Question: I am using the following 'sbt' project structure in Intelli-j 13.1
'''
.
+-- build.sbt
+-- project
| +-- Build.scala
| +-- plugins.sbt
+-- src
| +-- main
| +-- test
+-- target
'''
My 'built.sbt' is very simple, I just declare some dependencies.
My 'project/Build.scala' is a bit more complex, it defines a new Project using:
lazy val RiepeteKernel = Project( id = "riepete-kernel", base = file("."), settings = defaultSettings )
Intellij does not seem to like it. It setups two additional modules in the project settings, like this:

And when I try to compile my project, I get the following error:
'''
Error:scalac: Output path /home/simao/code/riepete/project/target/idea-test-classes is shared between:
Module 'riepete-build' tests, Module 'riepete-kernel-build' tests Output path /home/simao/code/riepete/project/target/idea-classes
is shared between: Module 'riepete-build' production,
Module 'riepete-kernel-build' production Please configure separate output
paths to proceed with the compilation.
TIP: you can use Project Artifacts to combine compiled classes if needed.
'''
Since I just need my extra project to run 'sbt dist' on the console, if I delete the two additional modules that intellij creates everything works, but I need to do this every time I restart intellij.
Is there a way to make intellij not create these two additional modules?
Thank you
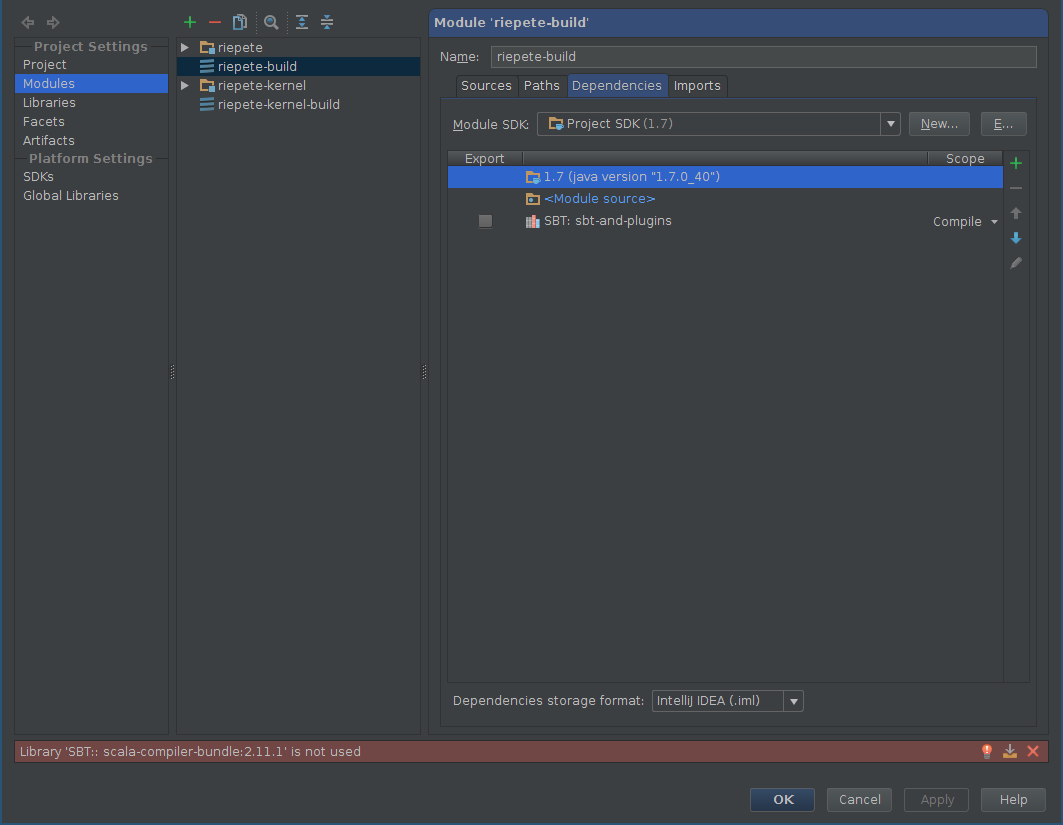
Answer: It depends on you version of 'sbt' but at least in version '0.13.x' you can use <URL> like this:
'''
lazy val riepete = project.in( file(".") )
'''
This way IntelliJ idea won't create an additional module.
You can even put this is your 'build.sbt'. According to my experience in most cases you can just maintain a simple 'build.sbt' file, especially with latest versions of 'sbt'. Anyway I guess keeping it in one place makes sense: 'build.sbt' or 'Build.scala' in 'project' folder.
If you project or sub-project folder name contains '-' or other characters, you can always use back ticks, for example:
'''
lazy val 'riepete-project' = project
'''
in this case you don't even need to use '.in(file(....' as the macro will pick the files from the right folder based on the name of the module.